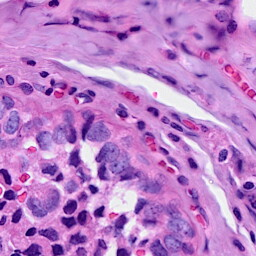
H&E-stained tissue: Breast